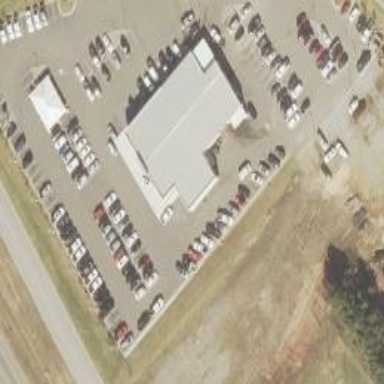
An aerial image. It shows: Retail building that houses car shop.